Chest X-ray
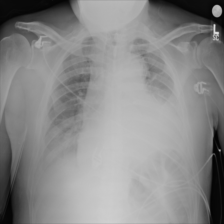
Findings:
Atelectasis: negative
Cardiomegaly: negative
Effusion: negative
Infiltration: negative
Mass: negative
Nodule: negative
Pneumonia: negative
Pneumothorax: negative
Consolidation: negative
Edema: negative
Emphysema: negative
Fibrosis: negative
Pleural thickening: negative
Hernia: negative